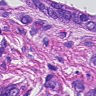
Metastatic tissue present: yes